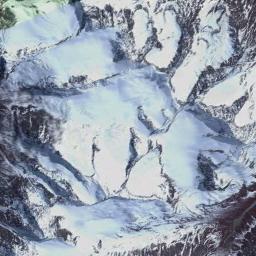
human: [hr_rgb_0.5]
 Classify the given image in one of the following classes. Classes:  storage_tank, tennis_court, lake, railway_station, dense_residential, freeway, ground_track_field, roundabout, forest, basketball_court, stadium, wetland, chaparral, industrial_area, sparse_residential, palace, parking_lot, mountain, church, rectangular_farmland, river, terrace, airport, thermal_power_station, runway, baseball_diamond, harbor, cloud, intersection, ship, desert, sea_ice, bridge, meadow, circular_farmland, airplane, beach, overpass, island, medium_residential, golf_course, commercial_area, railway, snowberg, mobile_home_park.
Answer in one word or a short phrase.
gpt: snowberg